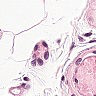
Metastatic tissue present: no